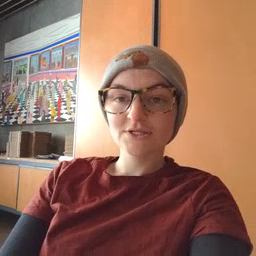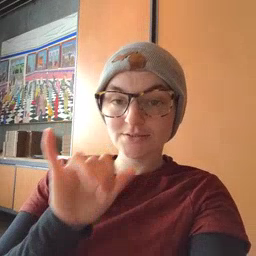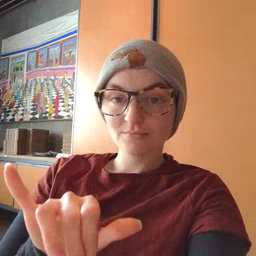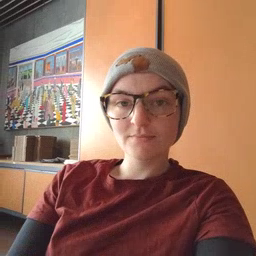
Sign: stay